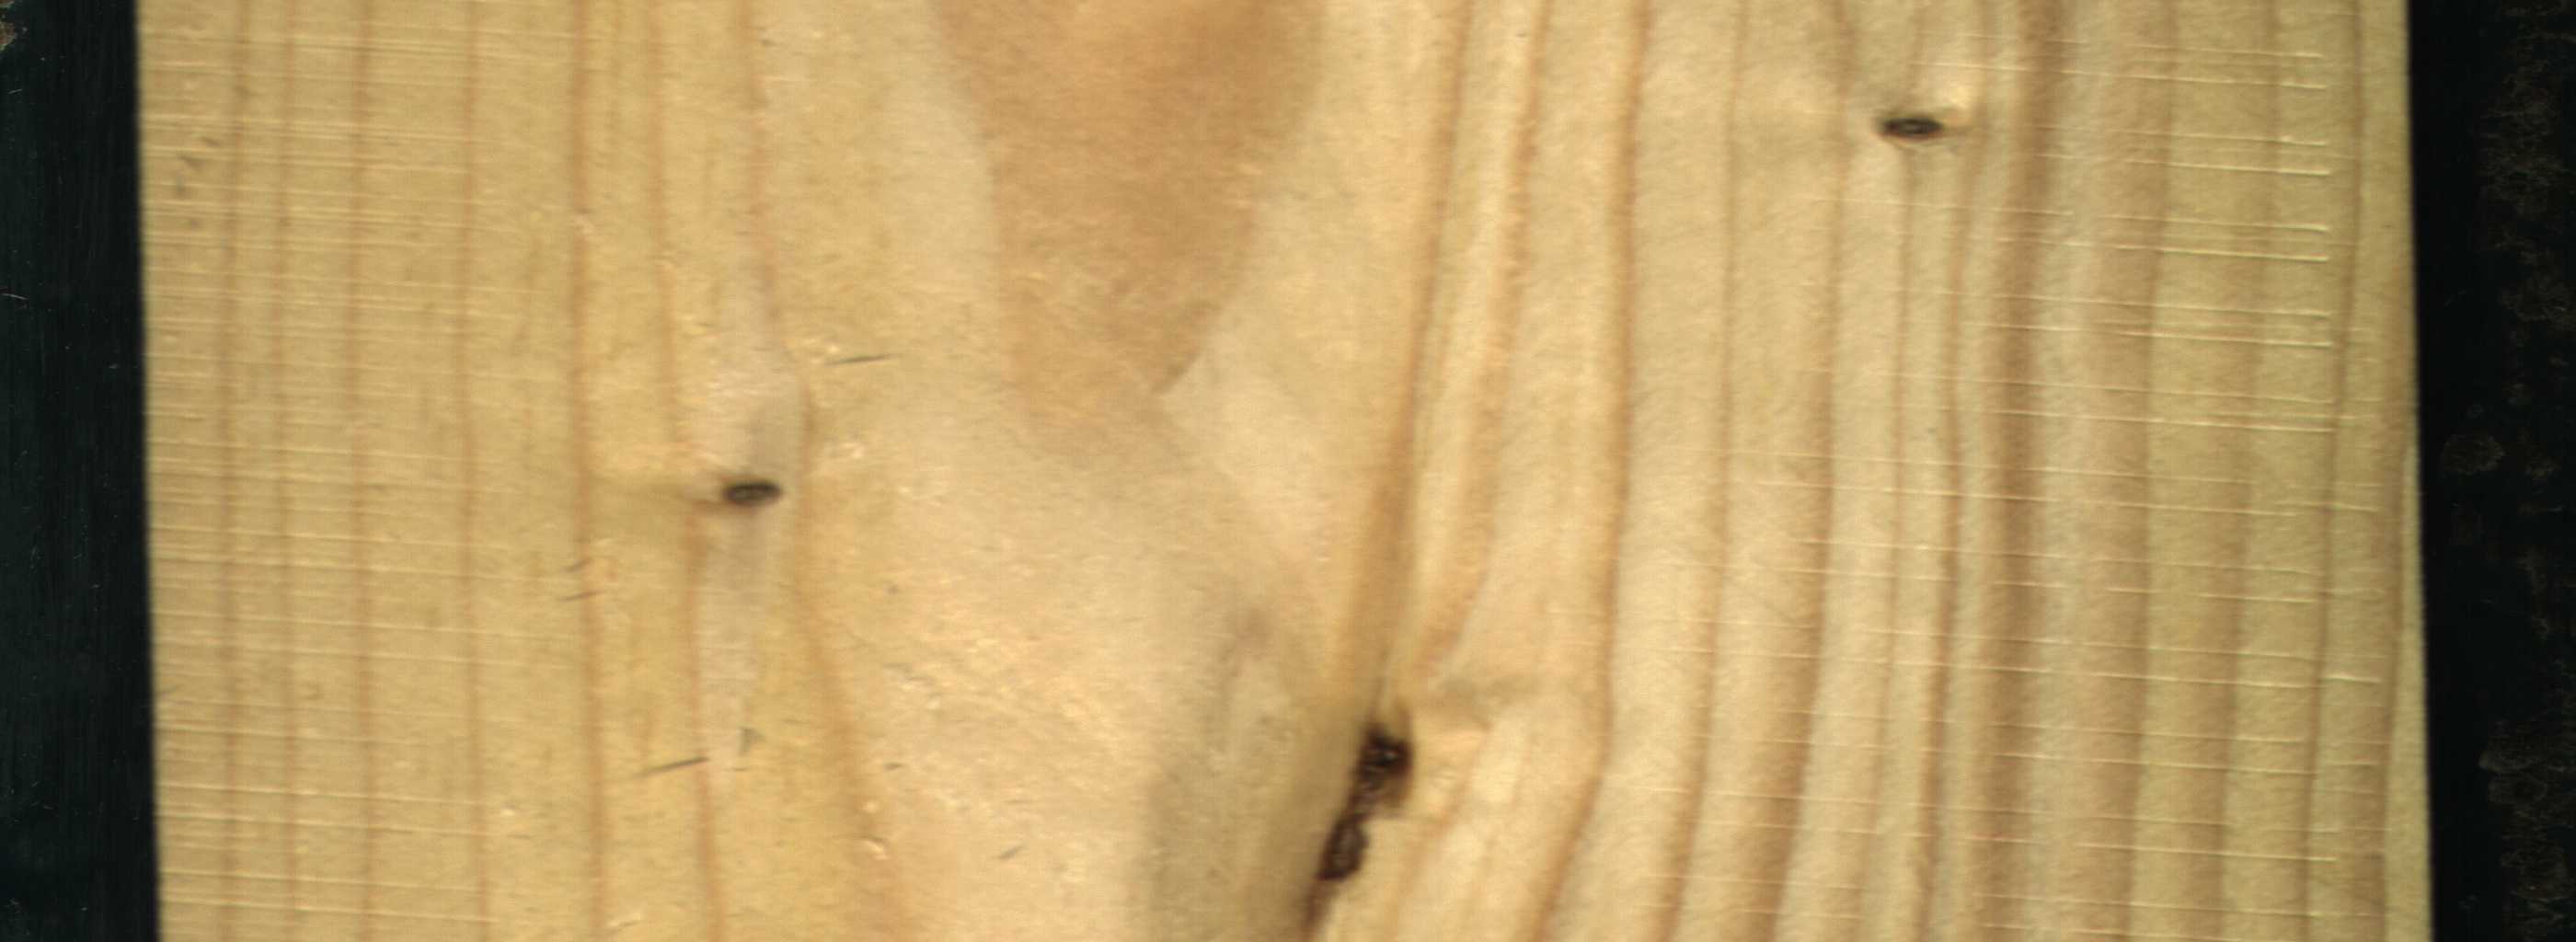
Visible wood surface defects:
resin
Dead_Knot
Dead_Knot